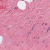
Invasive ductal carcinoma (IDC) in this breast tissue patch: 0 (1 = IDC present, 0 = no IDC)